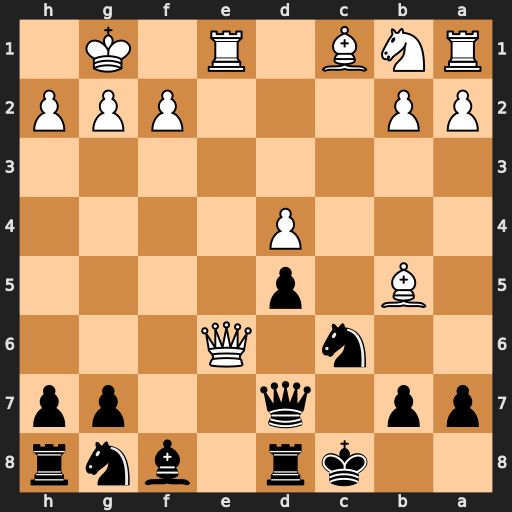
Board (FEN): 2kr1bnr/pp1q2pp/2n1Q3/1B1p4/3P4/8/PP3PPP/RNB1R1K1
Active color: b
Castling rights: -
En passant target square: -
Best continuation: Qxe6 Rxe6 Nxd4